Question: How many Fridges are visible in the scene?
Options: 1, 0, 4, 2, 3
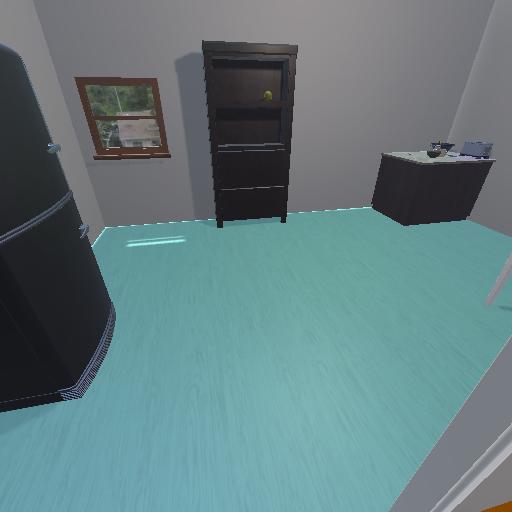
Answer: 1